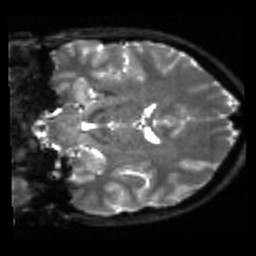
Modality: sbref
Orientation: coronal
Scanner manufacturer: siemens
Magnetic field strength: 3 T
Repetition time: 4 s
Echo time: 0.0594 s